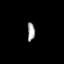
Tissue: prostate
Cell type: Myeloid cells
Senescence score: 0.7152
Nuclear area (px): 132
Mean DAPI intensity: 165.689